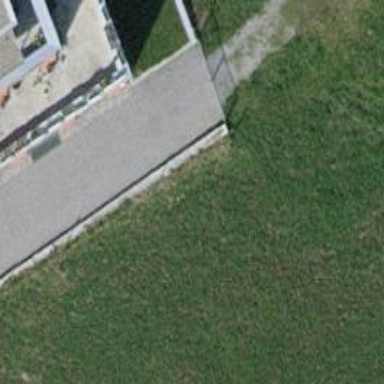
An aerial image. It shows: Grass track with grade3 surface.